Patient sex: M
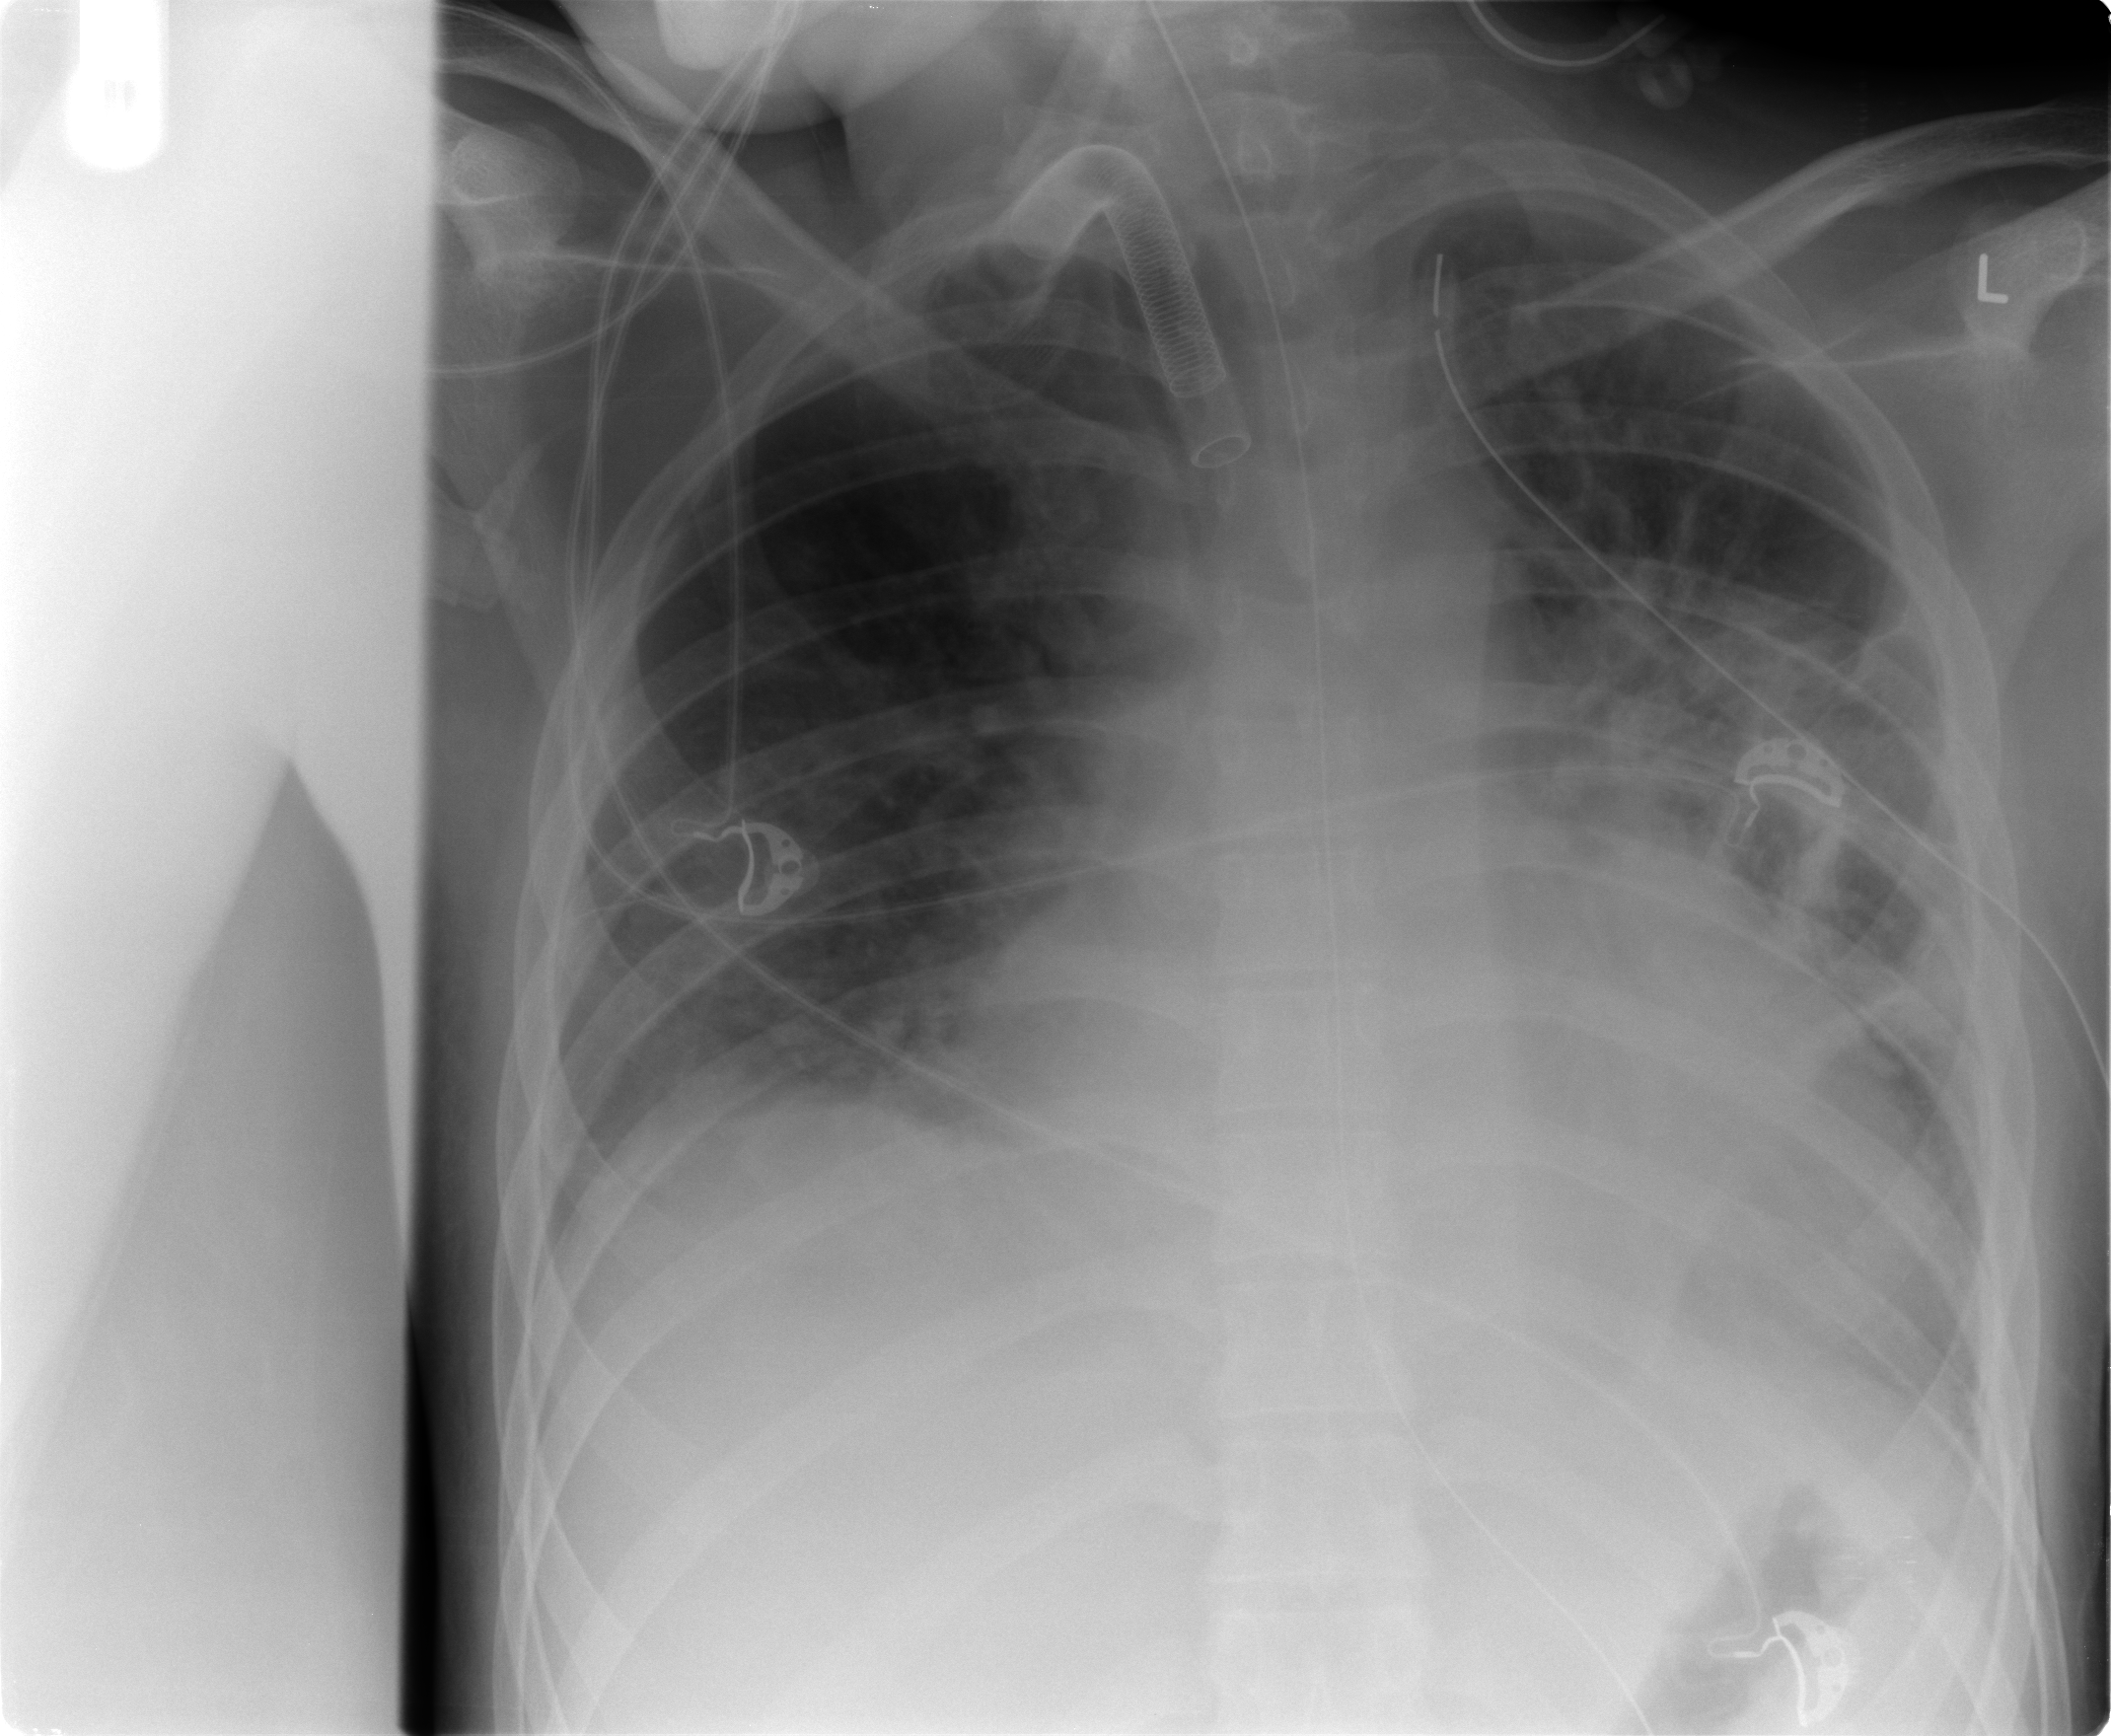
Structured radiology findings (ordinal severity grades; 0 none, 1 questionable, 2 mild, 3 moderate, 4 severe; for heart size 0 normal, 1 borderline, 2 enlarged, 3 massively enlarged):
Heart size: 2
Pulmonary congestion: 2
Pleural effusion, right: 2
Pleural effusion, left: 1
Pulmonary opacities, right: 1
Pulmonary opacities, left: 2
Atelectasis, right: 2
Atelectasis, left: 2